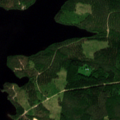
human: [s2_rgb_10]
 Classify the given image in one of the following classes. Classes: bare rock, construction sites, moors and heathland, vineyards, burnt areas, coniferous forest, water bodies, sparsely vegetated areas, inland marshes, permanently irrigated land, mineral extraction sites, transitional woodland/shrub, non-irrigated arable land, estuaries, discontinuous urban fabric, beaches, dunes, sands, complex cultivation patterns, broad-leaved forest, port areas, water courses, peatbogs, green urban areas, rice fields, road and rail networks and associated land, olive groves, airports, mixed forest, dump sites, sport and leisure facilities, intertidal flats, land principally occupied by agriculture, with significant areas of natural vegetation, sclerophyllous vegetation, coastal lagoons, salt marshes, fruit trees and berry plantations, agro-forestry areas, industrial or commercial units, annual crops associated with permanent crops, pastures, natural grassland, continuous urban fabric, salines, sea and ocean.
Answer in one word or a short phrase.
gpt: mixed forest, transitional woodland/shrub, water bodies